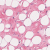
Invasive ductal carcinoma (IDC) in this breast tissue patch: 0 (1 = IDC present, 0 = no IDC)